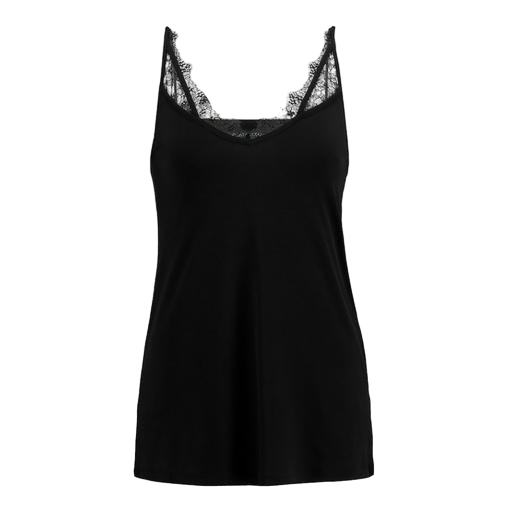
black curve cami rib lace, black chelsea cami, black bella cami, white background